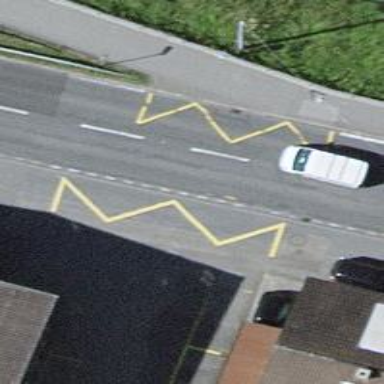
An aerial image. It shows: Bus stop with designated public transport stop position.